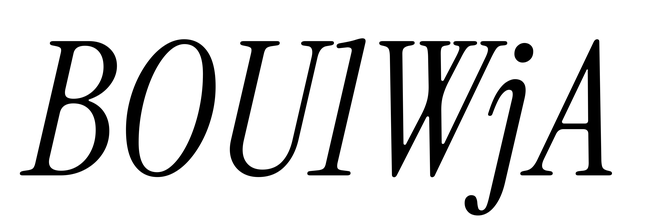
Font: InstrumentSerif-Italic